Aerial crown-view tile of a tropical tree (Barro Colorado Island, Panama), acquired 20250217:
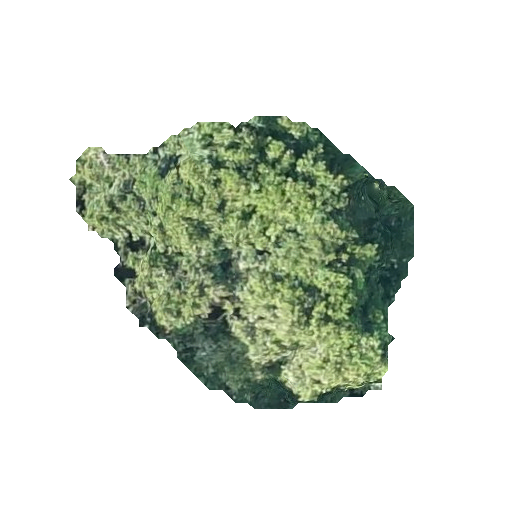
Species: Prioria copaifera
GBIF accepted scientific name: Prioria copaifera
Crown area: 103.558 m²